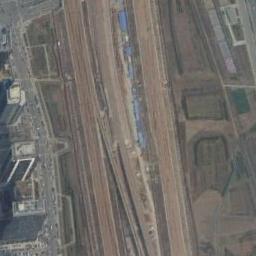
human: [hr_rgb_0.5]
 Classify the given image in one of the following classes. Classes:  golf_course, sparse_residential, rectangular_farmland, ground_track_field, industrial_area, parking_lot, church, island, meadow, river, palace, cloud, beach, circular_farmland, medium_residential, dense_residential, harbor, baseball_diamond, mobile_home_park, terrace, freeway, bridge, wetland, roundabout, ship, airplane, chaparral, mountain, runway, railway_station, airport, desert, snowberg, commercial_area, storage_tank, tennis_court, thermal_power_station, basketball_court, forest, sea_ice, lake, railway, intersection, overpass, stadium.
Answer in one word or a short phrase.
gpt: railway